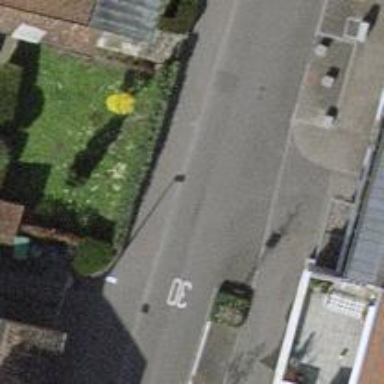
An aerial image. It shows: Asphalt footway with unmarked crossing.